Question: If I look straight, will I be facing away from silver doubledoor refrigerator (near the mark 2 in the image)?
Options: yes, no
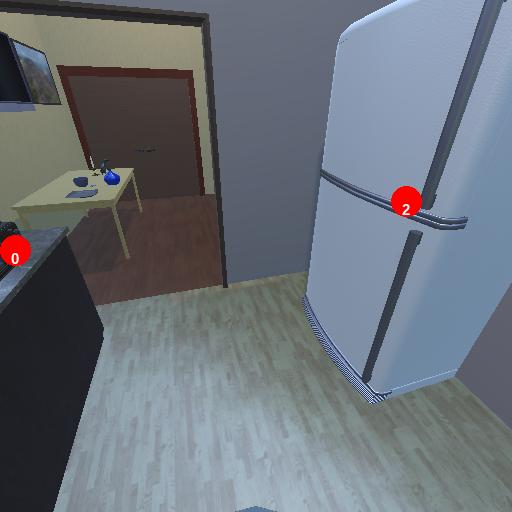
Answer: yes